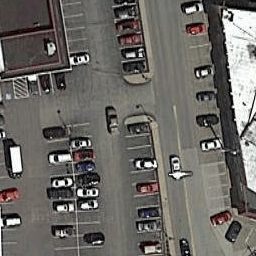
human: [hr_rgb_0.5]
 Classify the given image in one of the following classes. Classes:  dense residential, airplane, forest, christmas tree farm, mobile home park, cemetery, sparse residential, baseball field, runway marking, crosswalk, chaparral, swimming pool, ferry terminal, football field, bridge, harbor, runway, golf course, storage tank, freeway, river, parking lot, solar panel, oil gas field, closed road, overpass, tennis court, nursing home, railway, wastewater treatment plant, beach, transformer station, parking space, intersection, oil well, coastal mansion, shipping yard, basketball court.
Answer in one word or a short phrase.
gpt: parking lot